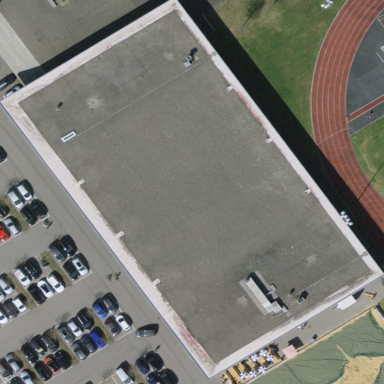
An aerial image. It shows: Sports center building.